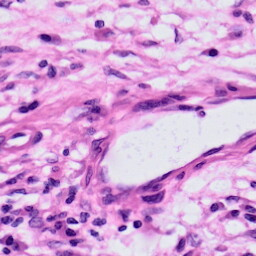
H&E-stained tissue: Skin